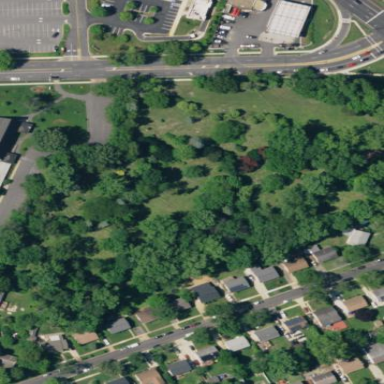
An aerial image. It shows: Cemetery.